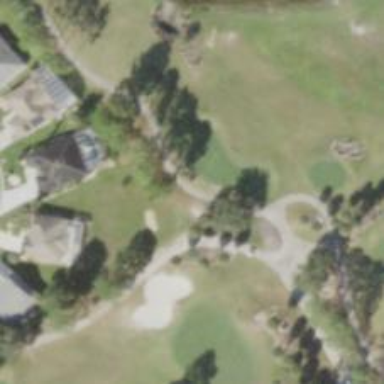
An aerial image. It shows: Path for golf carts.